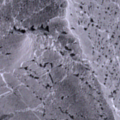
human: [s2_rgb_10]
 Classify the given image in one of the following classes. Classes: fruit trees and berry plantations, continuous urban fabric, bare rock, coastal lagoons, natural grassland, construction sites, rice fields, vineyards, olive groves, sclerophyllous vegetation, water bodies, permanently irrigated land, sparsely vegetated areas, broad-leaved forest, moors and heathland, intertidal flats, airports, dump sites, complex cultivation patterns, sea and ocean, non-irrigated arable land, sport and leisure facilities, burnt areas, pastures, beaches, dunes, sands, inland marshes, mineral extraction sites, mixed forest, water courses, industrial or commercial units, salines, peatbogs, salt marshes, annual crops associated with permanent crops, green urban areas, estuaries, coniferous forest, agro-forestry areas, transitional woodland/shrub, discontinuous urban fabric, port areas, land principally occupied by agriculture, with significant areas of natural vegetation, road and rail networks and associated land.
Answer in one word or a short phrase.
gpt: sea and ocean